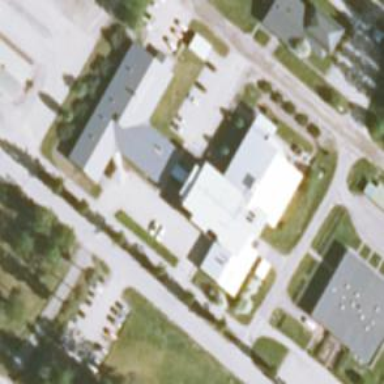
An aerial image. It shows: Hospital.